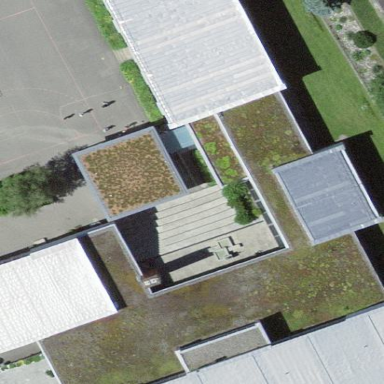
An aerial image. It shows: School building.